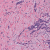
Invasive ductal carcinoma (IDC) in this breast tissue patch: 1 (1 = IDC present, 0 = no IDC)